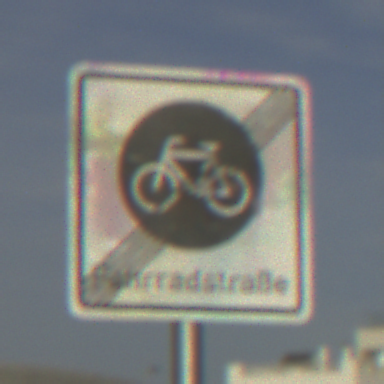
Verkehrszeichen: EndeFahrradstrasse
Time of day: MorningAfternoon
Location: Outdoor (Suburban)
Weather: PartlyCloudy
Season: NotSpecified
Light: Natural